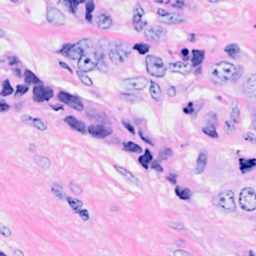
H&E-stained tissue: Breast